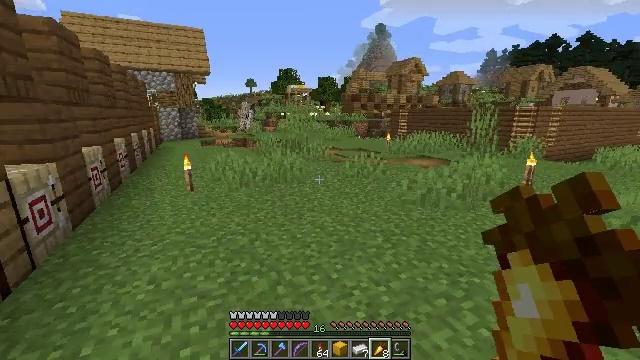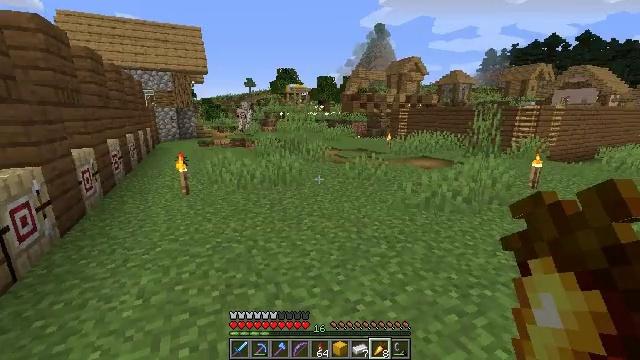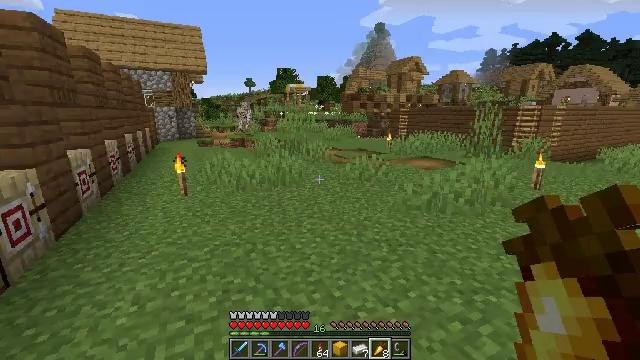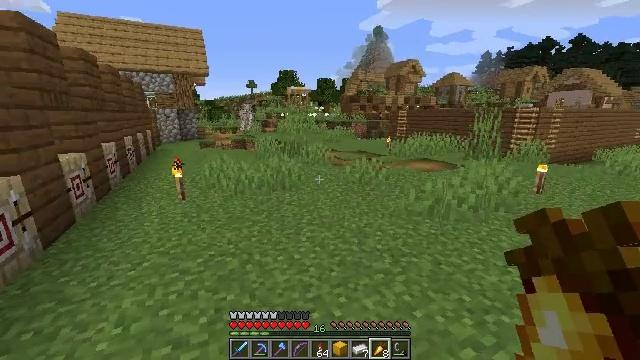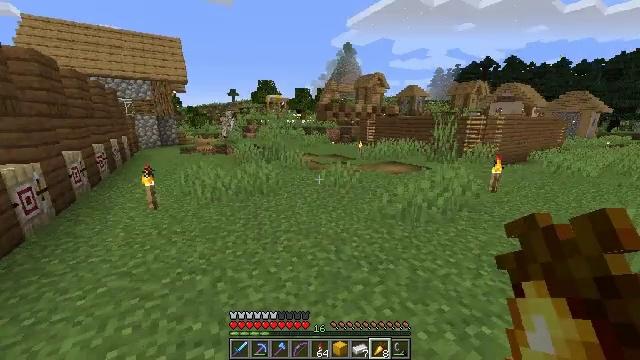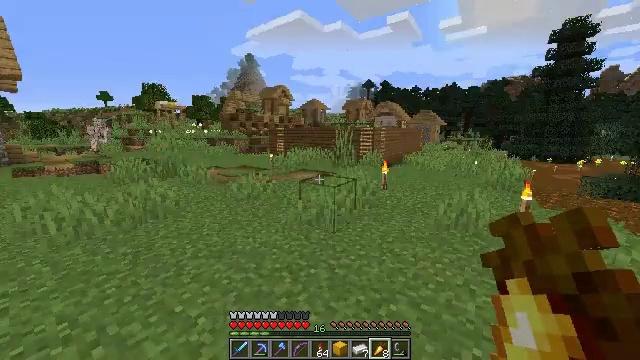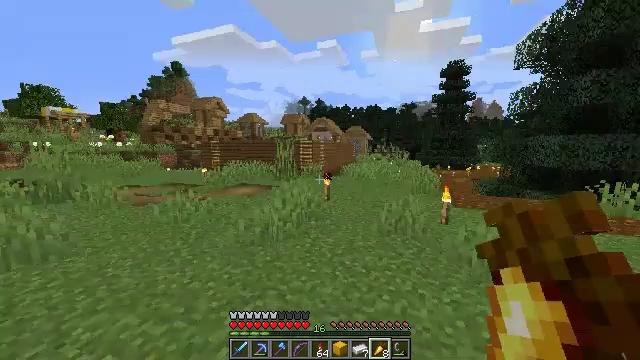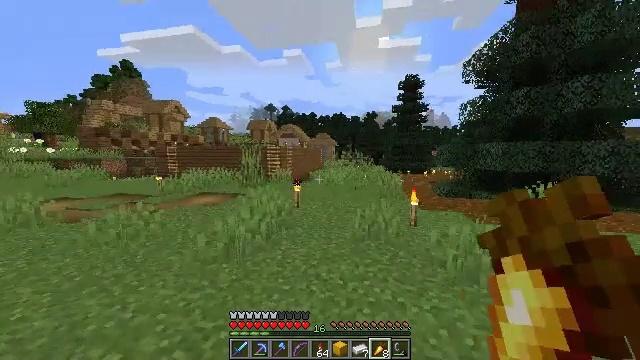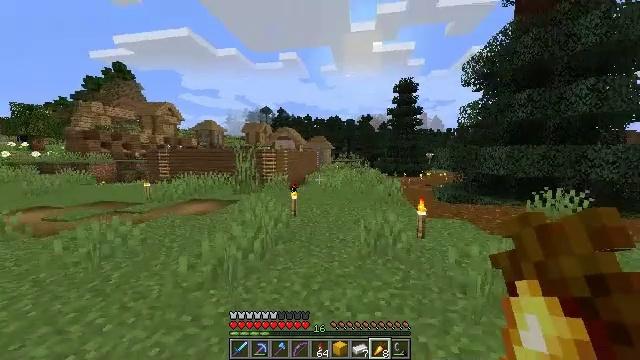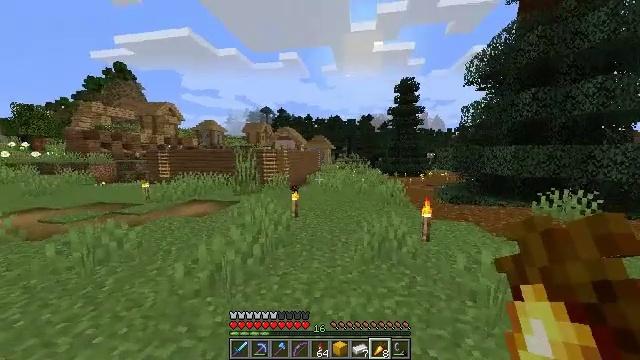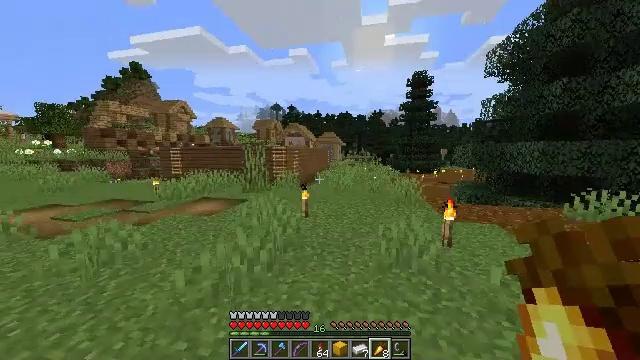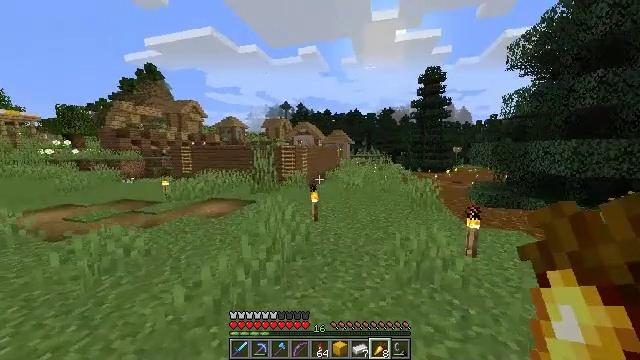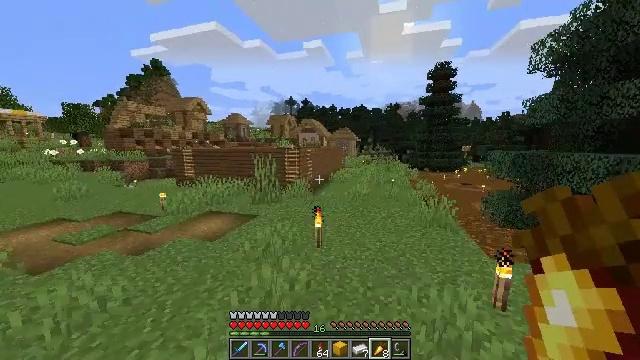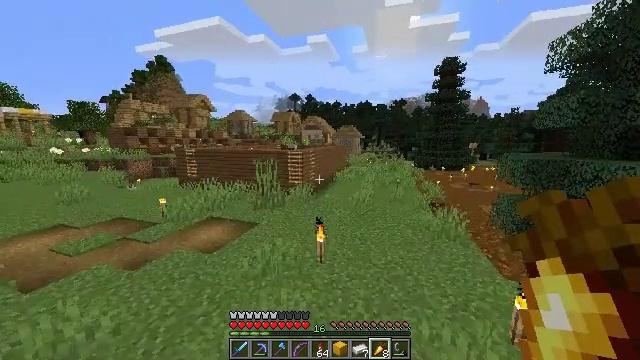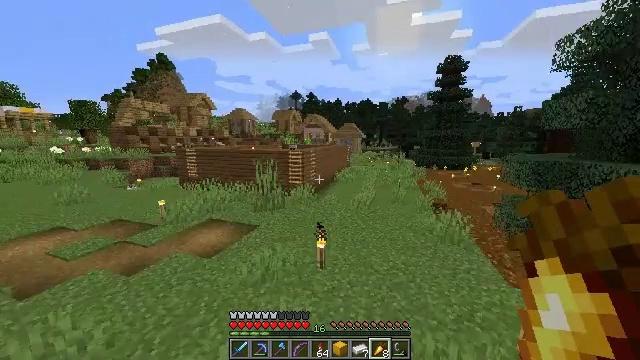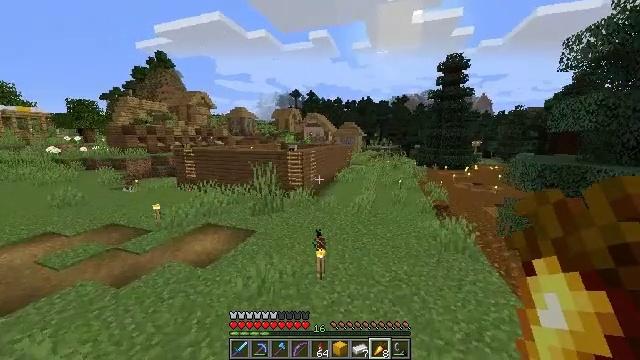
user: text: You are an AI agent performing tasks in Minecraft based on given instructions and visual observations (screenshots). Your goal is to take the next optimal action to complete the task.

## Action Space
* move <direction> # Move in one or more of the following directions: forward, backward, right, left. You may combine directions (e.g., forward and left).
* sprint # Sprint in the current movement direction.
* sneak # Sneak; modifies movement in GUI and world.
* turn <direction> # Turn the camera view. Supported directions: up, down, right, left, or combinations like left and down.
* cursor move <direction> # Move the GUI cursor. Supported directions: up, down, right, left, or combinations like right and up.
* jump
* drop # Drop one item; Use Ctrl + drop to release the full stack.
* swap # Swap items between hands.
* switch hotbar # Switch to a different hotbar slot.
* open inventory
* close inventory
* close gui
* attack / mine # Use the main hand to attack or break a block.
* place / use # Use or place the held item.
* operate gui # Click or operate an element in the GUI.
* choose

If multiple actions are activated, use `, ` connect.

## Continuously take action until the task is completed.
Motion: motion action
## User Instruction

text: Destroy the spruce leaves to get sticks and saplings.
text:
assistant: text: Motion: move forward
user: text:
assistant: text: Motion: move forward, sprint
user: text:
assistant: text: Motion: move forward, sprint
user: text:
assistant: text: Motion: move forward, sprint, turn right
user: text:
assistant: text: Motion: move forward, sprint, turn right and up
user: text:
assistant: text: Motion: move forward, sprint, turn right and up
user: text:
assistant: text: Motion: move forward, sprint, turn right and up
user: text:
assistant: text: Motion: move forward, sprint, turn right
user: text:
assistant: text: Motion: move forward, sprint
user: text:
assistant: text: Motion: move forward, sprint, turn left
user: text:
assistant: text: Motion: move forward, sprint, turn left, jump
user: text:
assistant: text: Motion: move forward, sprint, turn left and down, jump
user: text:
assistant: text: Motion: move forward, sprint, turn left and down, jump
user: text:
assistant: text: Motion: move forward, sprint, jump
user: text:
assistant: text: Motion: move forward, sprint, jump
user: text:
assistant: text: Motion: move forward, sprint, turn down, jump
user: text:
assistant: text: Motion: move forward, sprint, jump
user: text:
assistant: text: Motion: move forward, sprint, jump
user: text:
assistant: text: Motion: move forward and move left, sprint, turn right, jump
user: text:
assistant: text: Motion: move forward and move left, sprint, turn right, jump
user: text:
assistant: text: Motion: move forward and move left, sprint, jump
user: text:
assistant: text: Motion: move forward and move left, sprint, jump
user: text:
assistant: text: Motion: move forward and move left, sprint, jump
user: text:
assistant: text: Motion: move forward and move left, sprint, jump
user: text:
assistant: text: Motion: move forward and move left, sprint, jump
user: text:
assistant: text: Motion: move forward and move left, sprint, jump
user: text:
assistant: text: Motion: move forward and move left, sprint, jump
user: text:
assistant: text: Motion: move forward and move left, sprint, jump
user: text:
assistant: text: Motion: move forward and move left, sprint, jump
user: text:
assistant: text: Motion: move forward and move left, sprint, jump